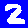
Digit: 2